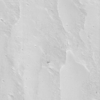
Label: not_dusty